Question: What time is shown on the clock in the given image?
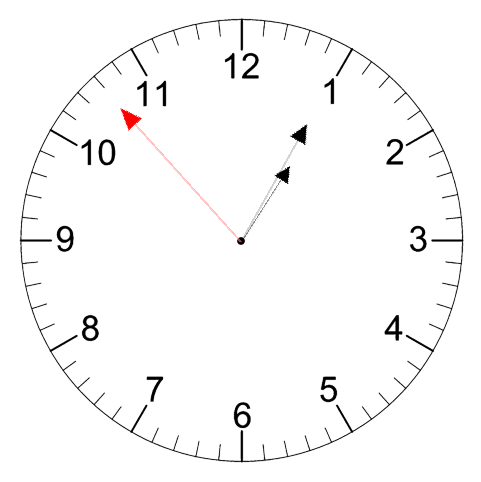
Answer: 01:04:53